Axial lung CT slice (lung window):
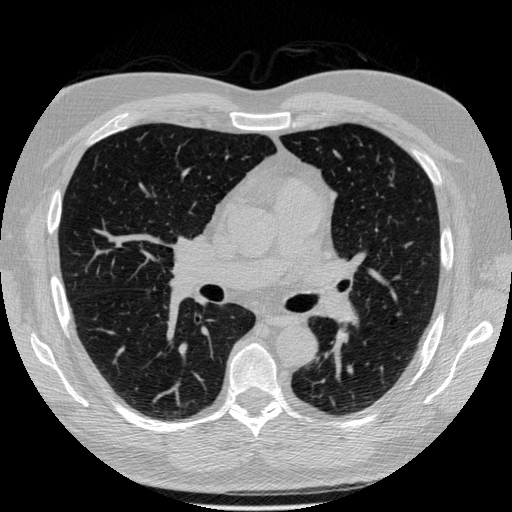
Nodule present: no